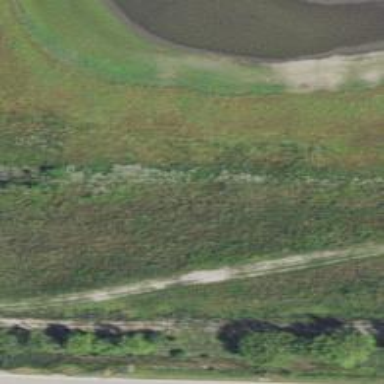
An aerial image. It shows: Natural grassy area.